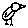
Label: bird